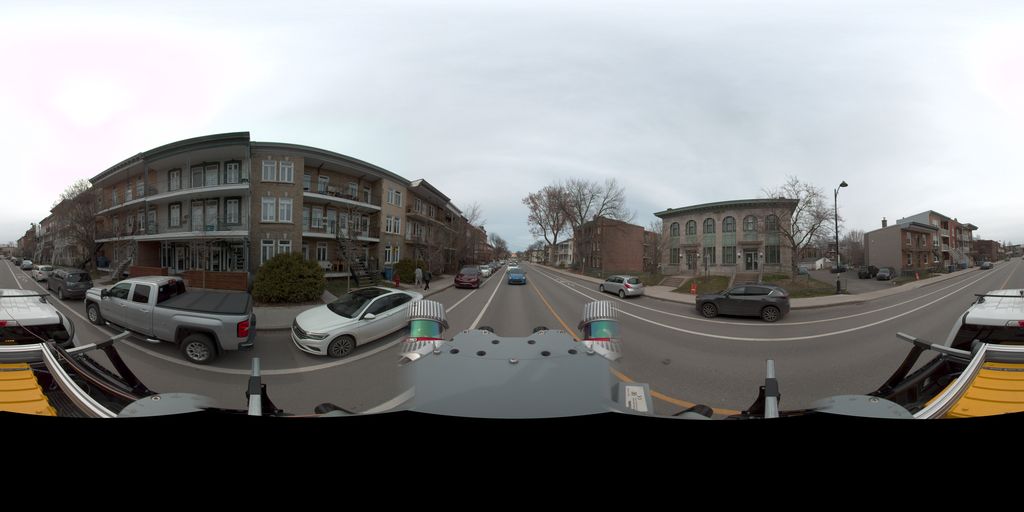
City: quebec_city